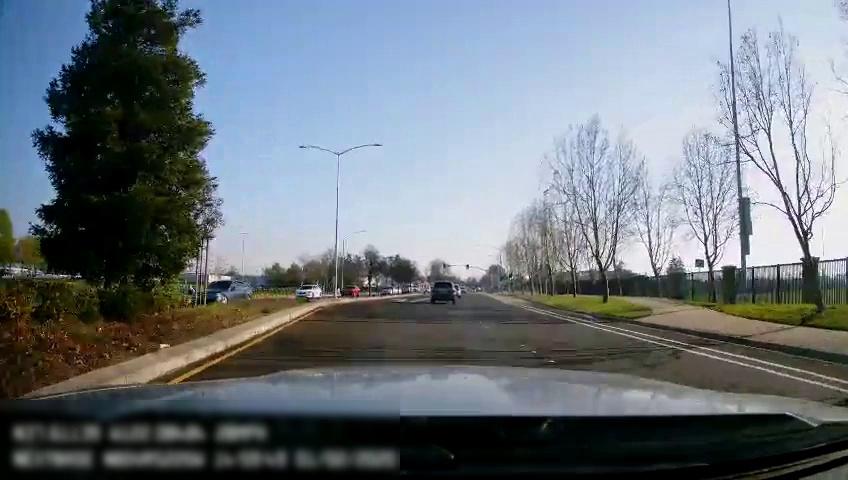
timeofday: Day
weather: Sunny
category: Drivable Space
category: Vehicles | SUV
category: Vehicles | Car
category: Vehicles | Car
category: Vehicles | Car
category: Vehicles | SUV
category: Vehicles | SUV
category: Lanes | Alternate Lane
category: Lanes | Current Lane
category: Lanes | Alternate Lane